Question: I am creating a custom MySQL database query 'UI'. Inside this UI I have a Query Builder interface that I would like to dynamically append query properties based on the user selections in order to create a dynamic query. Please see the below picture for a visual description

From the picture above I would like to append 'CHARACTER_SET' after the FROM and append as asterisk when 'ALL' is selected from the table and so forth with the key being the positions where I place the generated variables.
How can I achieve this with JQuery?
My JavaScript
> Selecting a Table
'''
$(document).on("change", ".tbl_list", function () {
var tbls = new Array();
$("input:checkbox[name='tbl[]']:checked").each(function () {
tbls.push($(this).val());
});
var tbl = tbls.join('|');
var db = window.sessionStorage.getItem("db");
$.ajax({
type: "POST",
url: "ajax2.php",
data: {
tbl: tbl,
db: db
},
success: function (html) {
console.log(html);
$("#tblField").html(html).show();
}
});
});
'''
> Selecting All option
'''
$(document).on("click", ".tblall", function () {
if (this.checked) {
// Iterate each checkbox
$('.tblst').each(function () {
this.checked = true;
});
} else {
$('.tblst').each(function () {
this.checked = false;
});
}
});
'''
> As requested HTML for my DIVs
'''
while ( $row = mysqli_fetch_array ( $tbl_list ) ) {
?>
<input type="checkbox" name="tbl[]" class="tbl_list"
value="<?php echo $row [0]; ?>" />
<?php echo $row [0]; ?>
<br>
'''
'''
<div id="qryDisplay">
<fieldset>
<legend> Query Builder</legend>
<div id="qryView">
<p>SELECT FROM</p>
</div>
</fieldset>
</div>
'''
> What I have tried so far
Using '.append' I can add data to the end of the paragraph so this would be ideal for my Table name. However its a function and i'm not sure how I would implement the code below into my select table function.
'''
$("#qryView > p").append(" " tblName);
'''
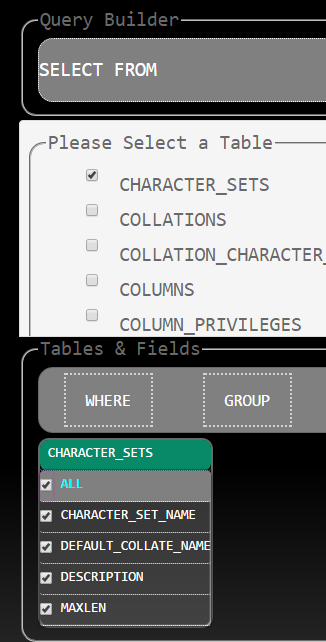
Answer: Anyway, not considering the logic behind the selection of multiple tables my approach would be to store selections in hidden input fields and at the end construct from the hidden fields the query.
'''
<input type="hidden" value="" name="hiddenTables" id="hiddenTables" />
'''
fill field according to selections in your function from above:
'''
$("input:checkbox[name='tbl[]']:checked").each(function () {
tbls.push($(this).val());
if($('#hiddenTables').val() == ""){
$('#hiddenTables').val($(this).val());
}else{
$('#hiddenTables').val($('#hiddenTables').val()+','+$(this).val());
}
});
'''
At the end create your query:
'''
// hidden field for field selection, same as above.
var fieldselection = '*';
if($('#hiddenFieldselection').val() != ""){
fieldselection = $('#hiddenFieldselection').val();
}
$("#qryView > p").html("SELECT " + fieldselection + " FROM " + $('#hiddenTables').val());
'''
This needs to be adjusted the way you need it of course and I haven't tested any of this... So that's up to you :-)